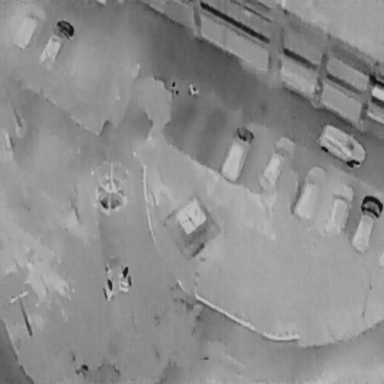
There are eight Cars in the infrared image.